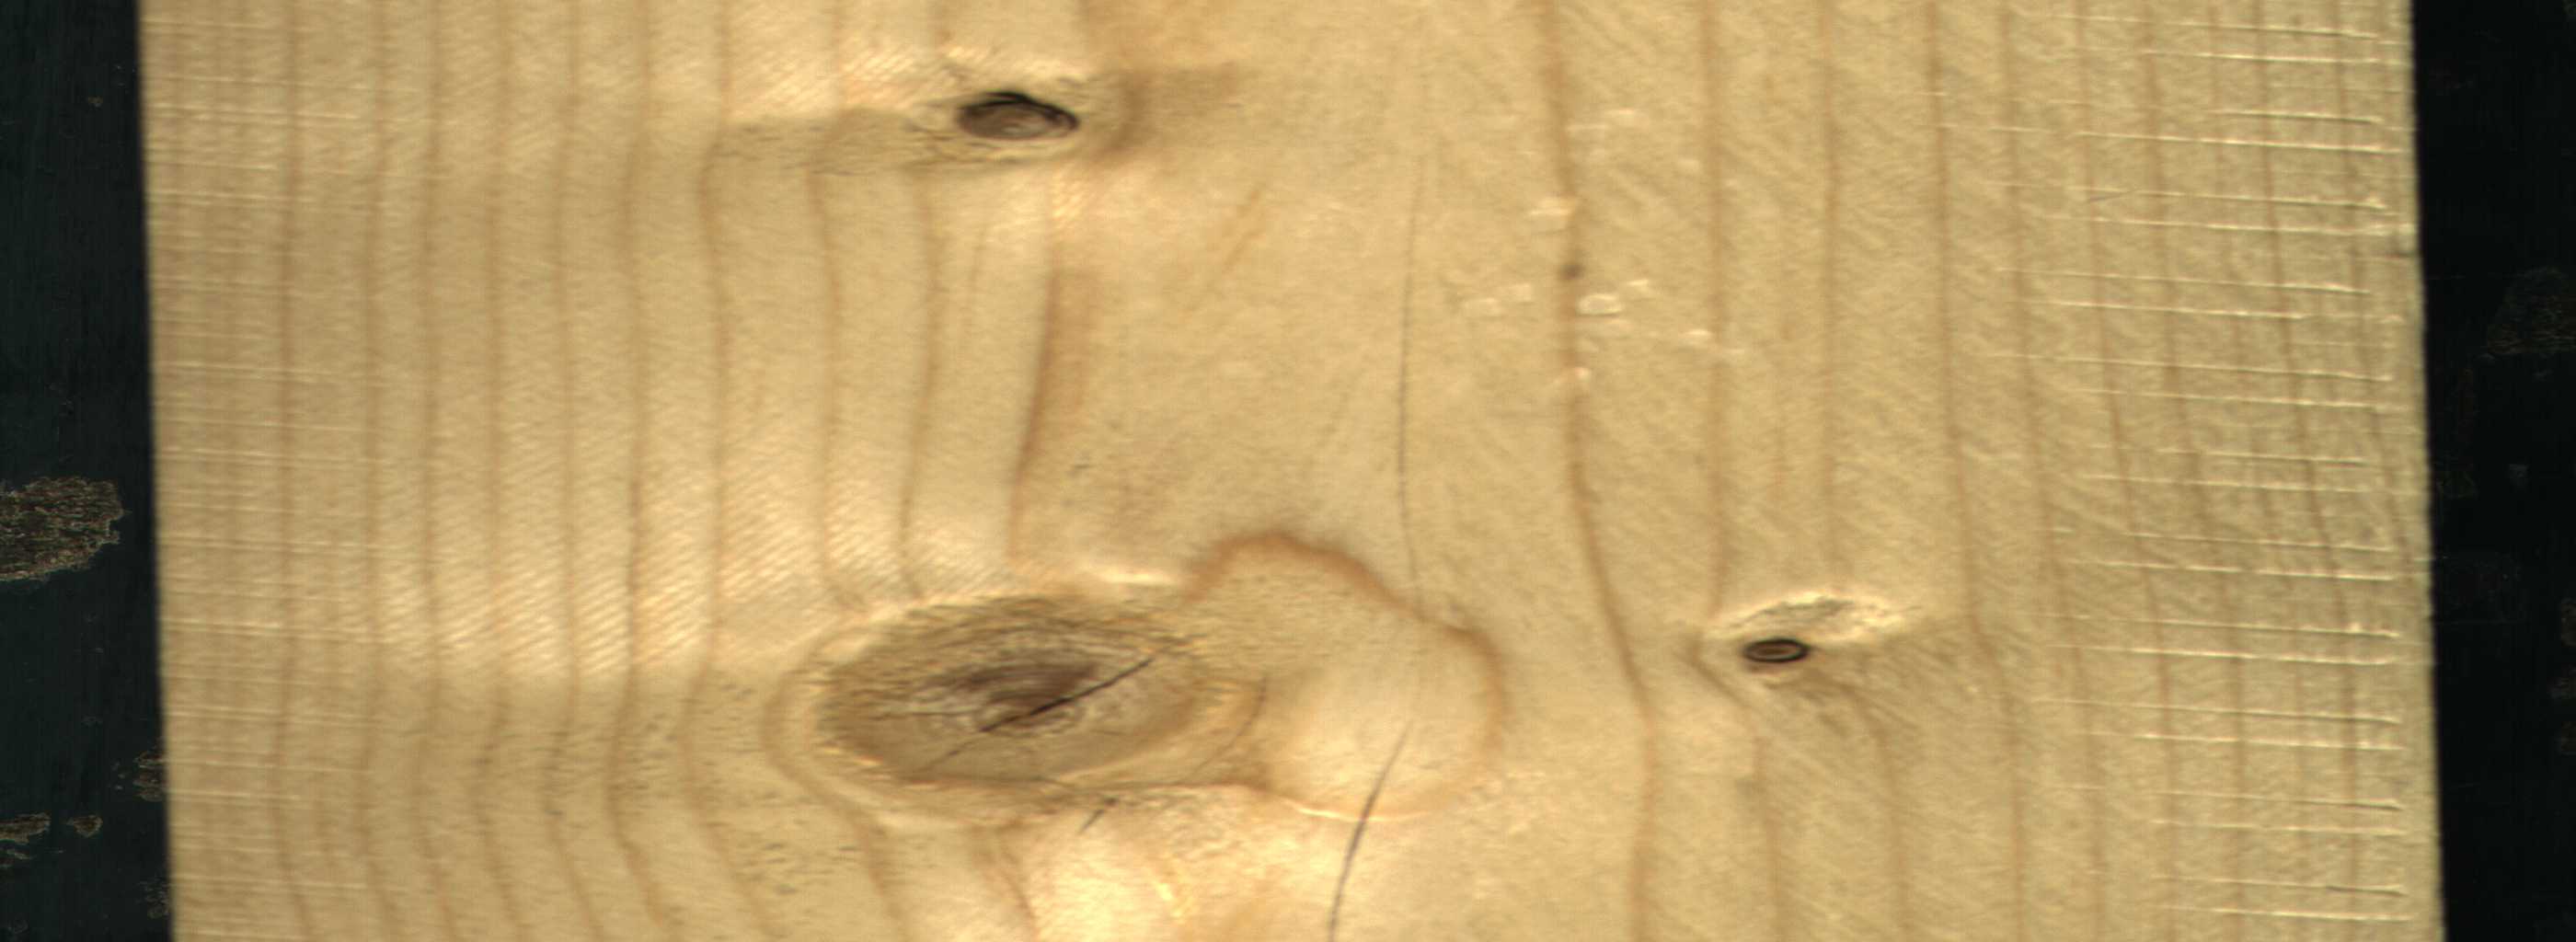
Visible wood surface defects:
knot_with_crack
Dead_Knot
Dead_Knot